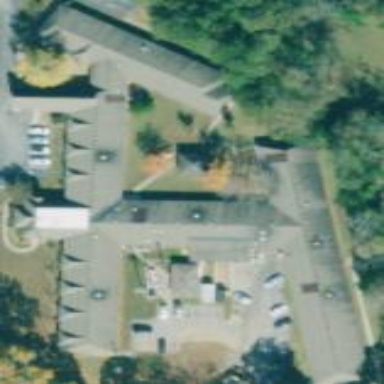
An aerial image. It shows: Nursing home.